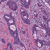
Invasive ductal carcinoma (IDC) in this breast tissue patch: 1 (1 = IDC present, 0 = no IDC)